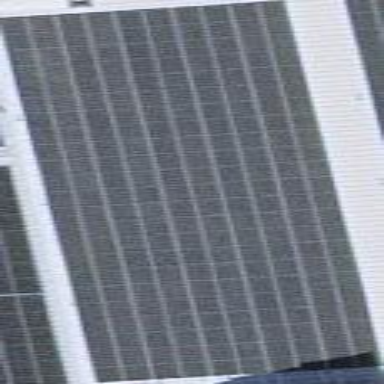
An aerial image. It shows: Solar power generator using photovoltaic method with solar photovoltaic panel types.